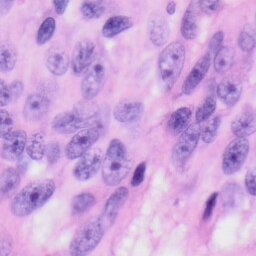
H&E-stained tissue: Skin